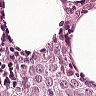
Metastatic tissue present: yes